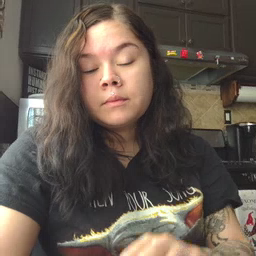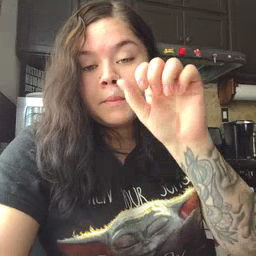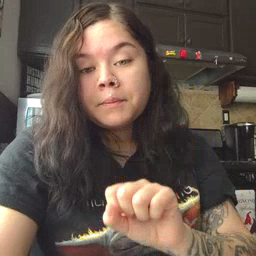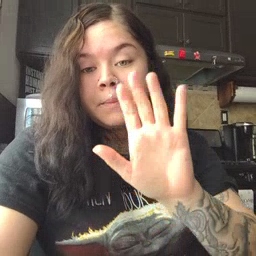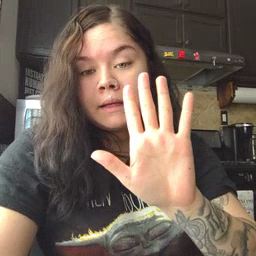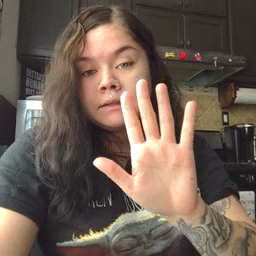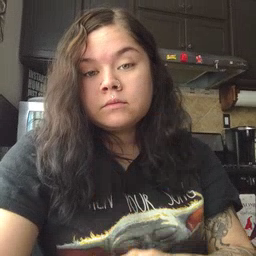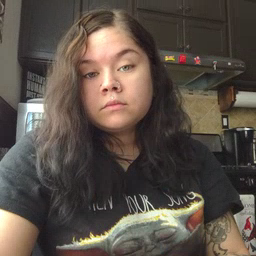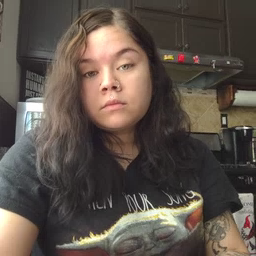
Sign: mitten